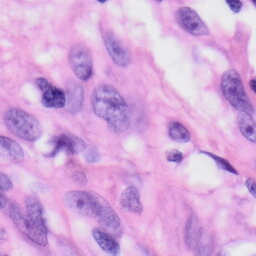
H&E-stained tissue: Skin